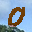
Label: 0